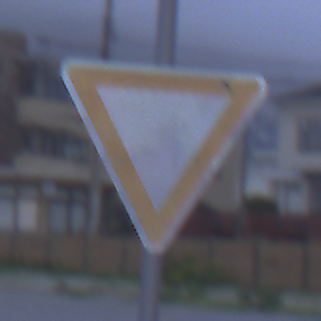
Verkehrszeichen: VorfahrtGewaehren
Umgebung: Outdoor, Urban
Tageszeit: SunriseSunset
Wetter: Overcast
Licht: Natural
Jahreszeit: NotSpecified
Kontrast: LowContrast